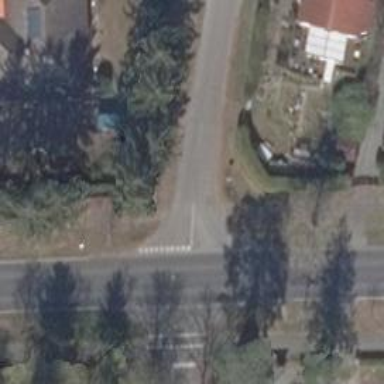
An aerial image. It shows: Road with "give way" sign.